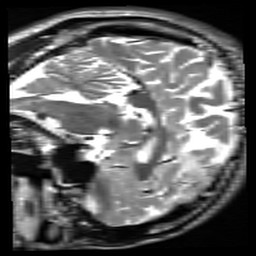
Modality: inplaneT2
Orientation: sagittal
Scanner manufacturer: siemens
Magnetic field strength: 3 T
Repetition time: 7.02 s
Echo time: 0.069 s